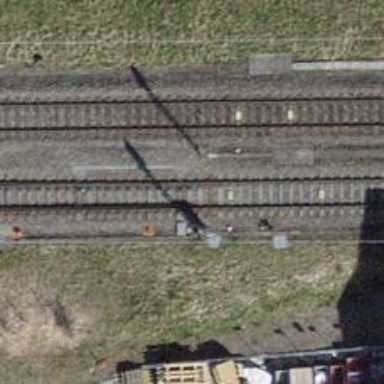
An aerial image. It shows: Railway switch.